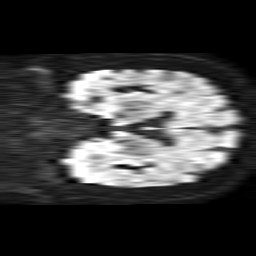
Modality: TRACE
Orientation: coronal
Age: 71
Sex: female
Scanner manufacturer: philips
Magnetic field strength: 1.5 T
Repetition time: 4.6 s
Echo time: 0.08709 s